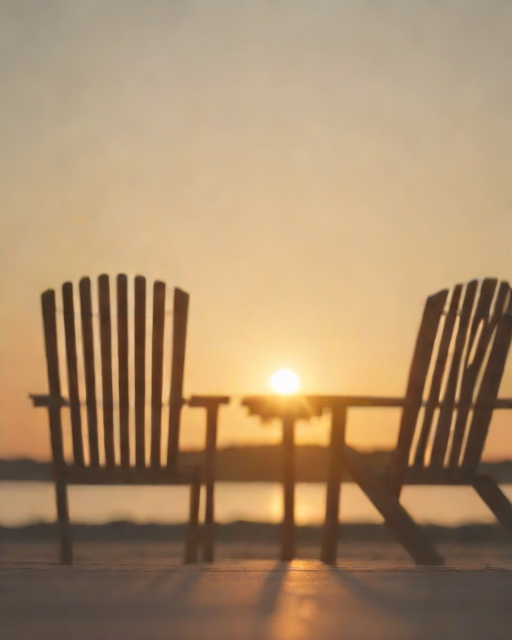
Category: Congratulations